Question: >
<URL>
How do I do this in CSS? On focus it looks like it has a double border...

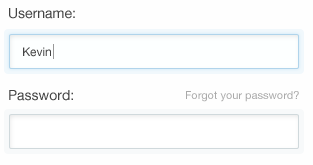
Answer: '''
input:focus { property to apply }
'''
for a live example check out the followng fiddle:
<URL>
'''
input:focus {
border: 1px solid #0af;
outline: none;
-moz-box-shadow: 0px 0px 15px rgba(0, 170, 255,.5);
-webkit-box-shadow: 0px 0px 15px rgba(0, 170, 255,.5);
box-shadow: 0px 0px 15px rgba(0, 170, 255,.5); }
'''
notet :focus should not be confused with :active ->
<URL>